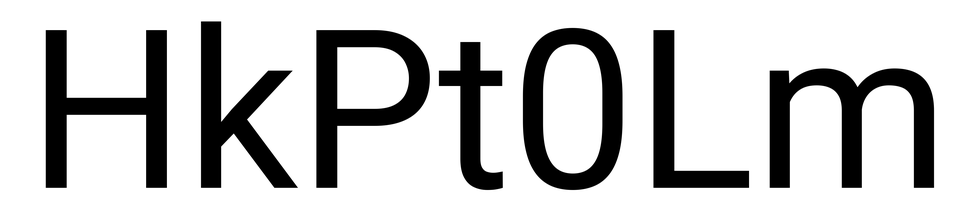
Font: Roboto_Regular